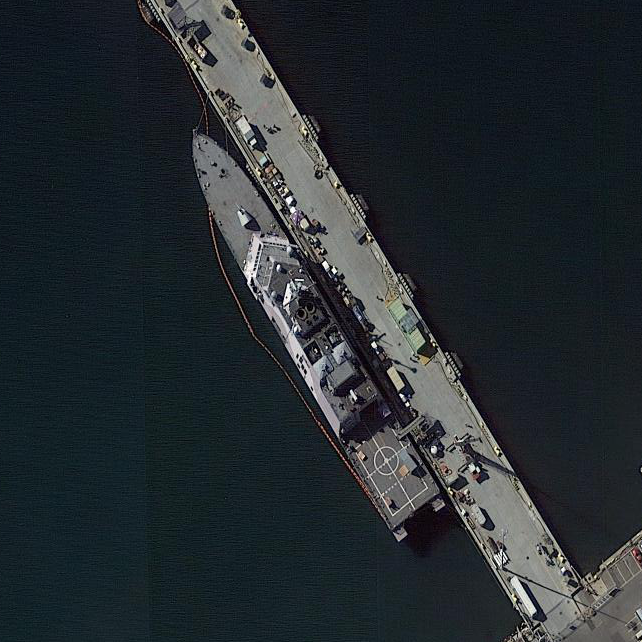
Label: Freedom-class_combat_ship